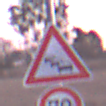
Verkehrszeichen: Stau
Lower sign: Geschwindigkeit70
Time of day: SunriseSunset
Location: Outdoor (Nature)
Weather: Clear
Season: NotSpecified
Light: Natural